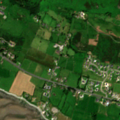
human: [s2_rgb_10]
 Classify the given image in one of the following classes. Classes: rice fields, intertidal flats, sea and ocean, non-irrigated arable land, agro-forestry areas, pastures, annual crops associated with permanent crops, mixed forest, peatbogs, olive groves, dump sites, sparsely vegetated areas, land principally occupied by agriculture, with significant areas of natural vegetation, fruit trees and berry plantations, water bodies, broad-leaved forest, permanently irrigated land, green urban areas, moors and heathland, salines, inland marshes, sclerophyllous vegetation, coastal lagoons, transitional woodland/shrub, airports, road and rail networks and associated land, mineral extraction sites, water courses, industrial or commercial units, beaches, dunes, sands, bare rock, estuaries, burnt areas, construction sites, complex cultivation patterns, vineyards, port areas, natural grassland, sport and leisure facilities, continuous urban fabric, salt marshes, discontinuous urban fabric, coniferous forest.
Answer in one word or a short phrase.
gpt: discontinuous urban fabric, mineral extraction sites, pastures, moors and heathland, transitional woodland/shrub, intertidal flats